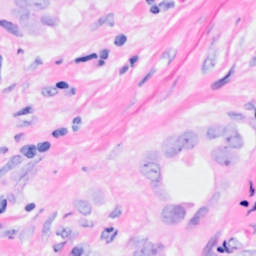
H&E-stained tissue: Breast